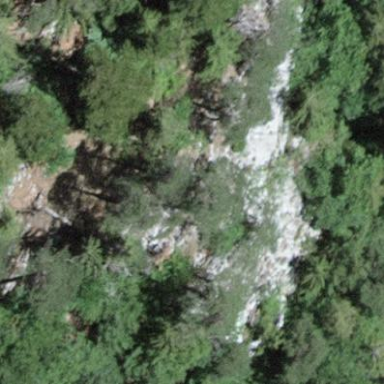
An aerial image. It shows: Landscape of bare rock.